Platform: macOS
Application: Chrome
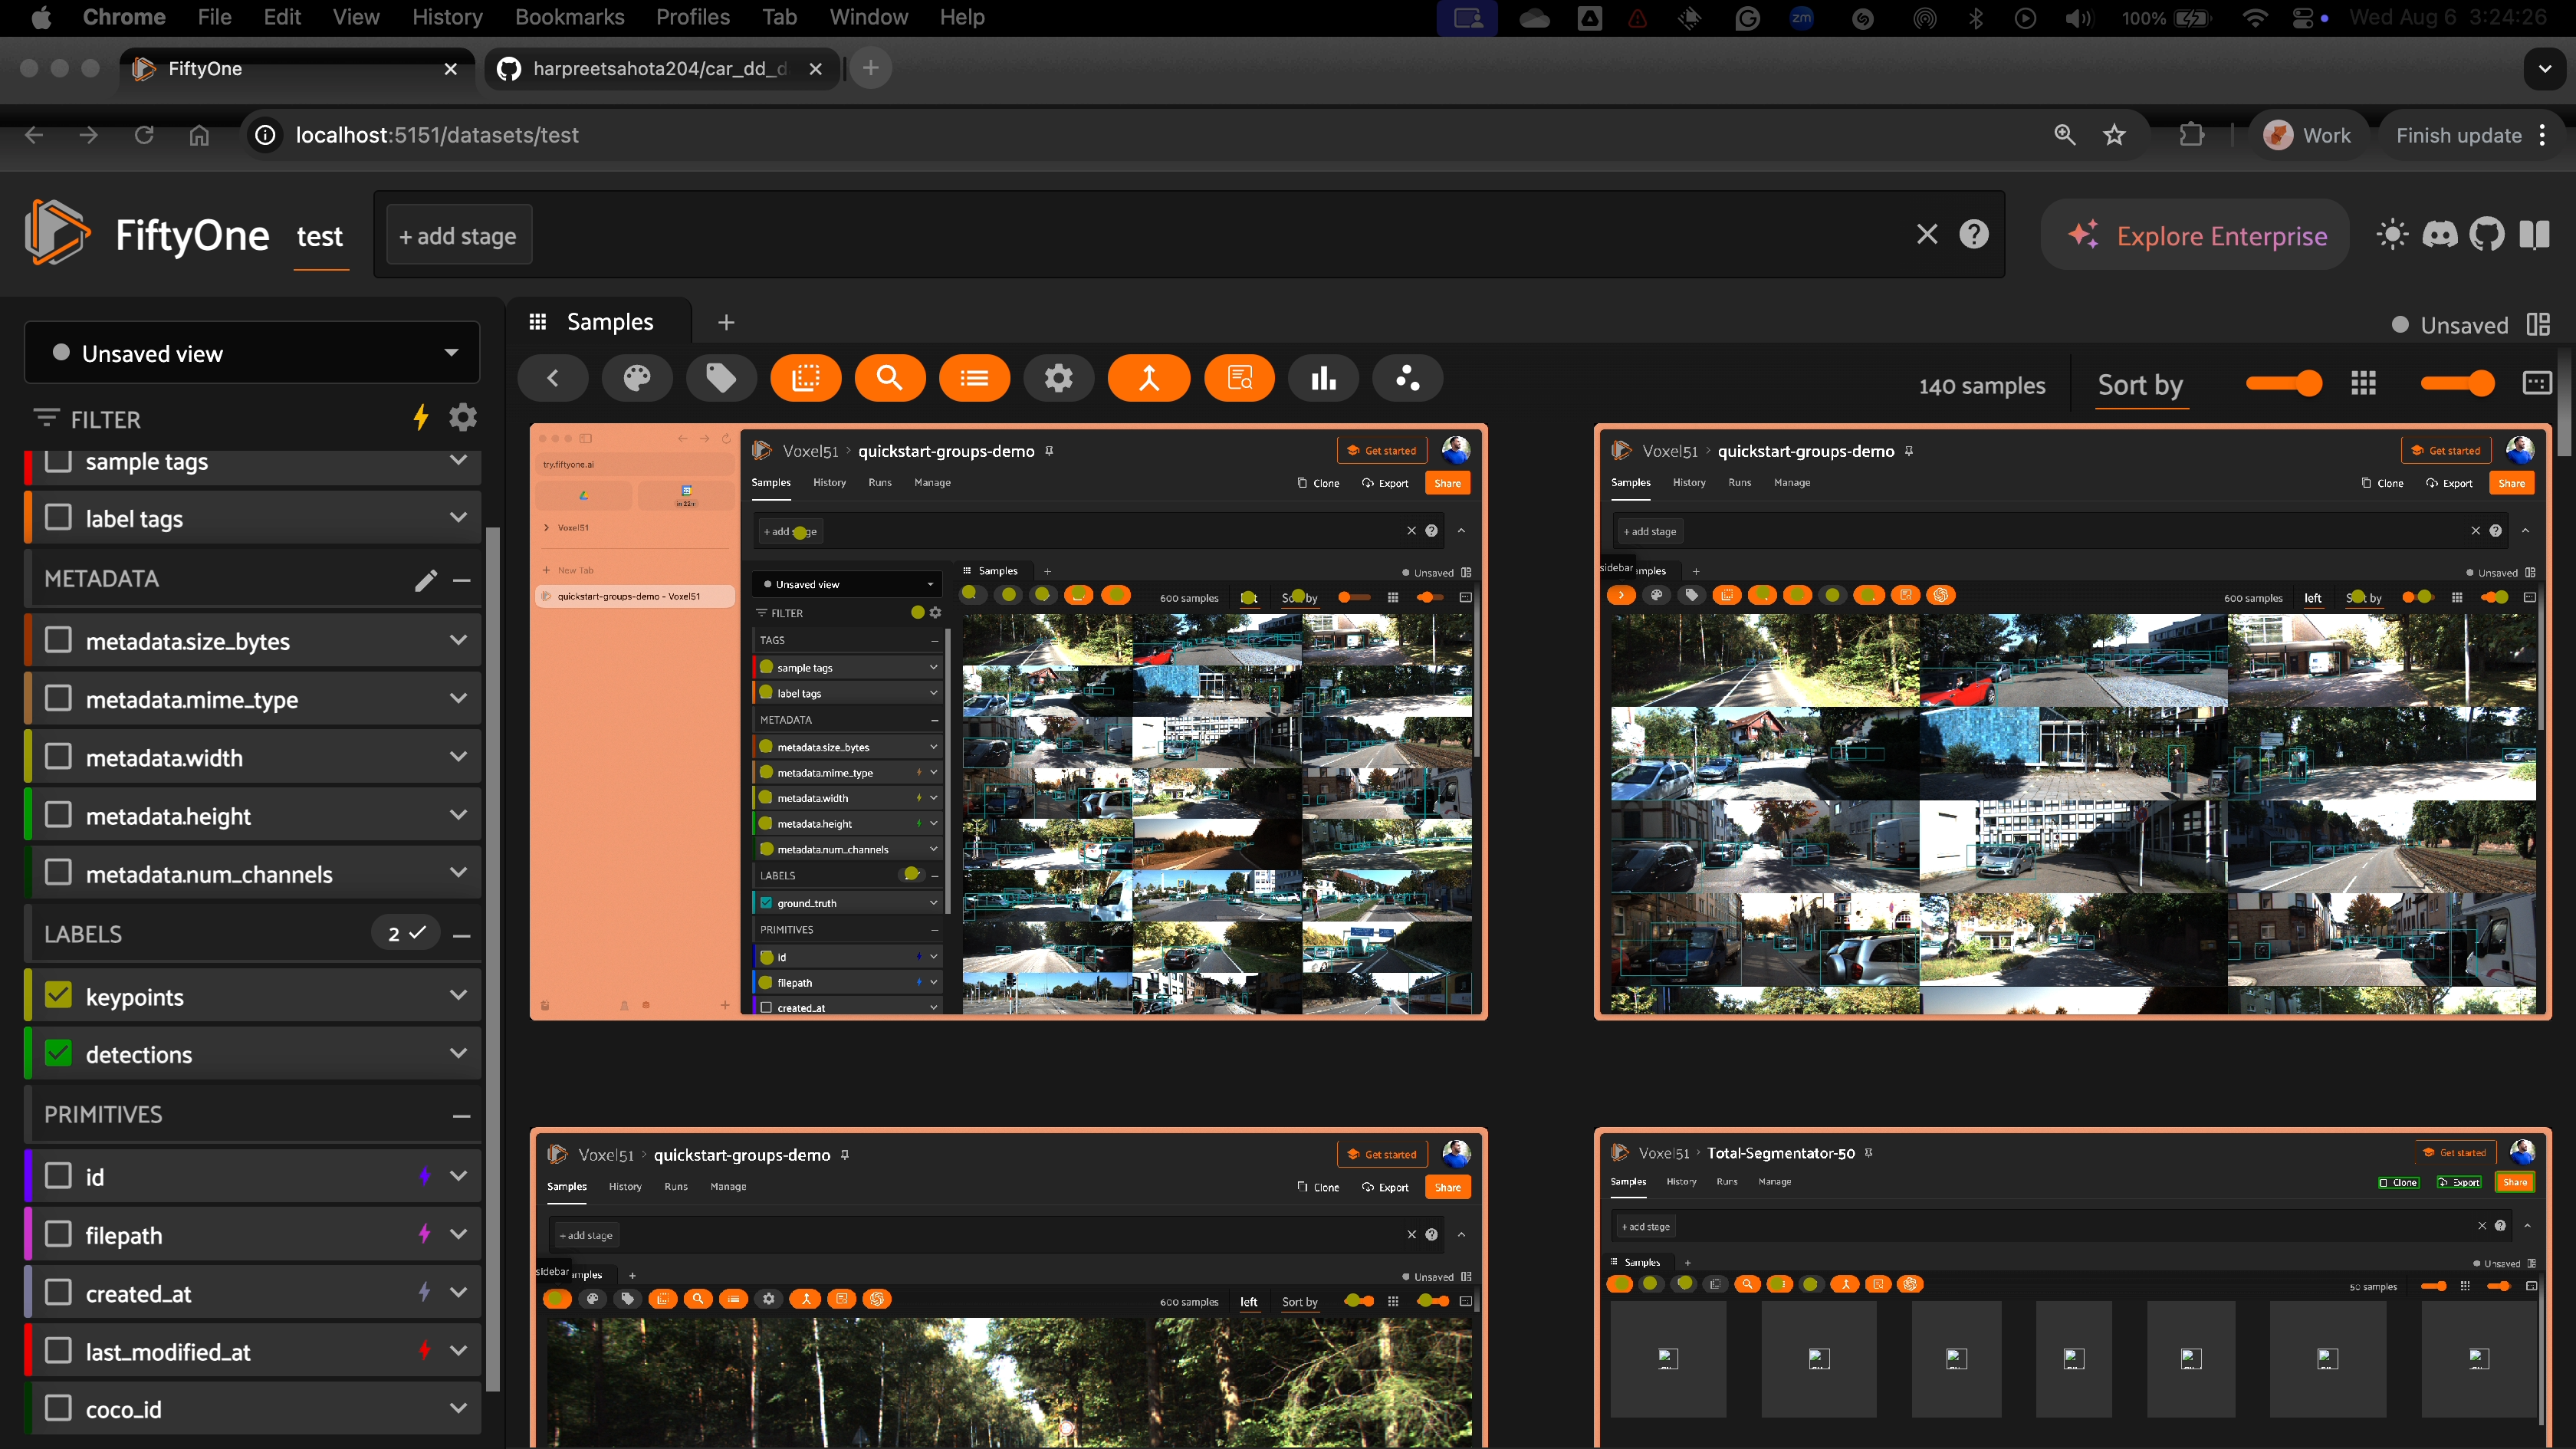
task_description: Locate the sidebar
action_type: hover
element_info: Menu Item
steps_since_start: 1